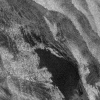
Atmospheric dust classification: not_dusty